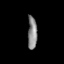
Tissue: prostate
Cell type: T cells
Senescence score: 0.3406
Nuclear area (px): 300
Mean DAPI intensity: 136.217